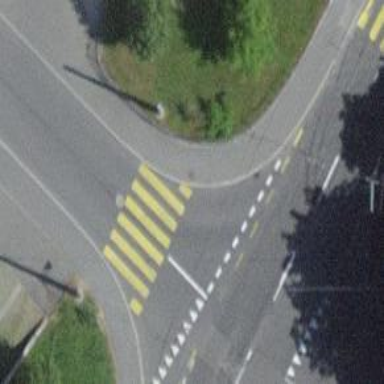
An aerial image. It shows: Kerb serving as barrier.